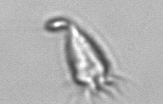
Label: Paratontonia_gracillima